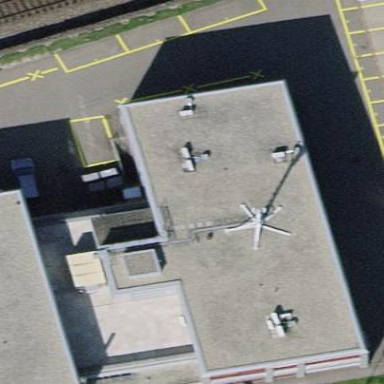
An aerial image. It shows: Office building with flat roof.